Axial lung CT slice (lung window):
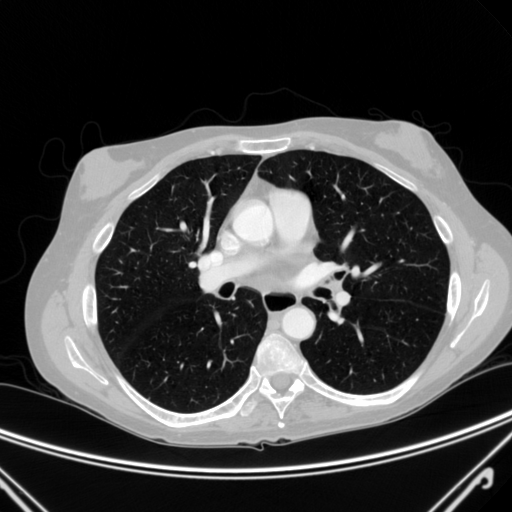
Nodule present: no